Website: bh-photo
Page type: customer-info-address
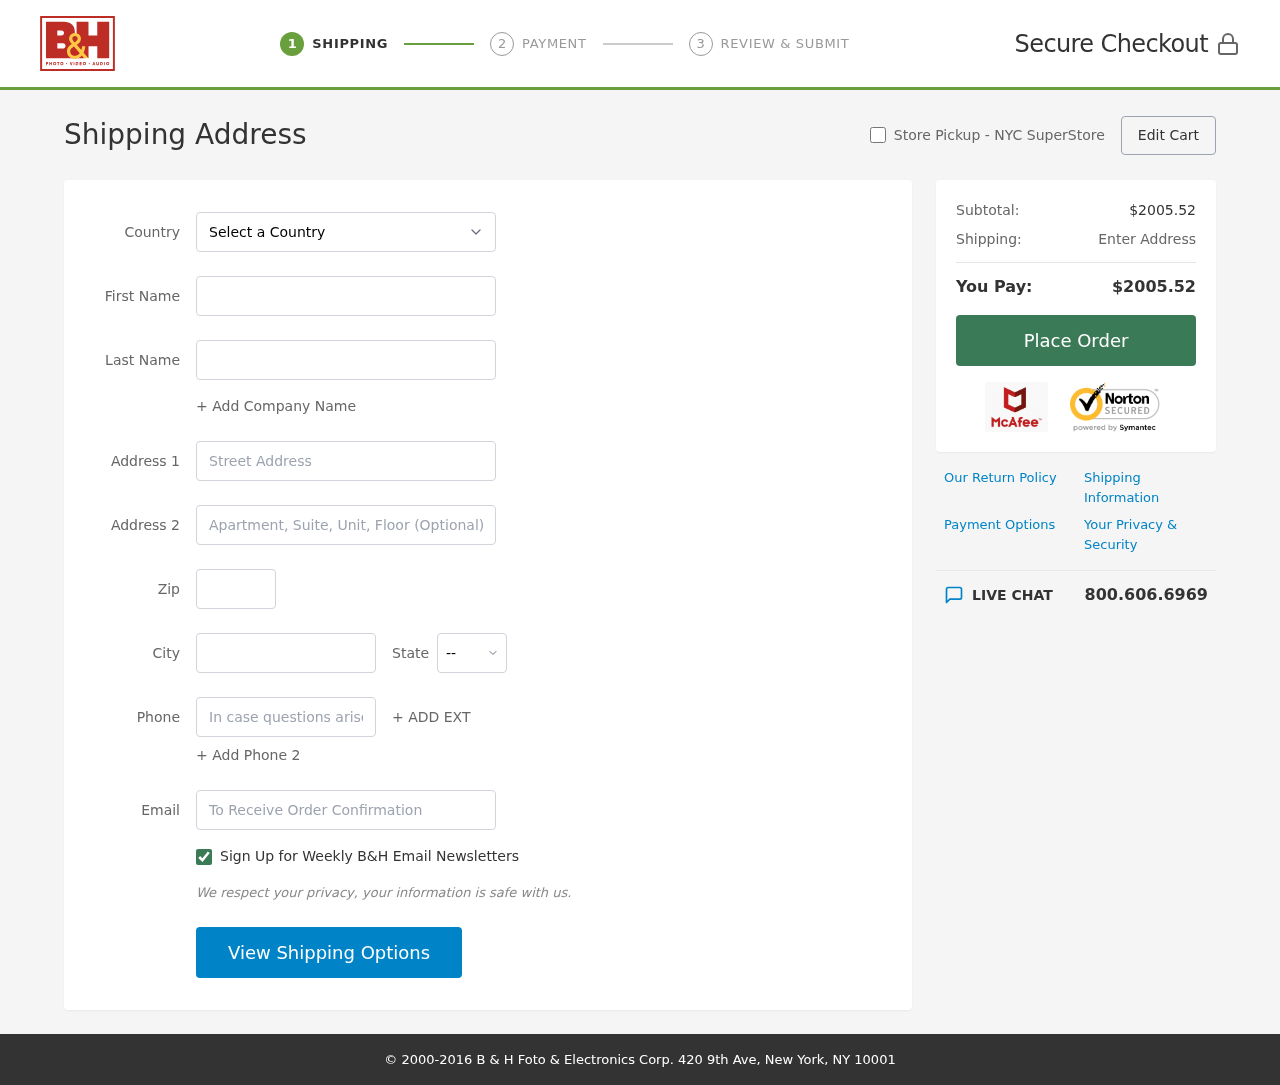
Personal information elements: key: PII_CITY
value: Peterton
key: PII_COUNTRY
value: United States
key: PII_EMAIL
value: shelby.avery@hotmail.com
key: PII_FIRSTNAME
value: Shelby
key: PII_LASTNAME
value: Avery
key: PII_PHONE
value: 3745620258
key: PII_POSTCODE
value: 59355
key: PII_STATE_ABBR
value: VT
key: PII_STREET
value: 205 Dana Groves Apt. 777
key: PII_STREET2
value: Apt. 736
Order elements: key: ORDER_SUBTOTAL
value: $2005.52
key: ORDER_TOTAL
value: $2005.52